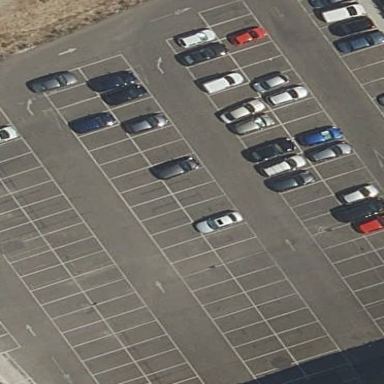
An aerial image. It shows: Asphalt parking aisle road.